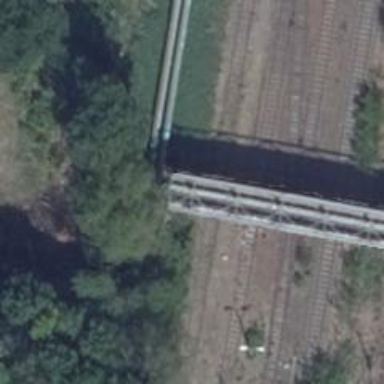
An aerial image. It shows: There is bridge in the image.